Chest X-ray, AP view. Patient: 40 years old, sex M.
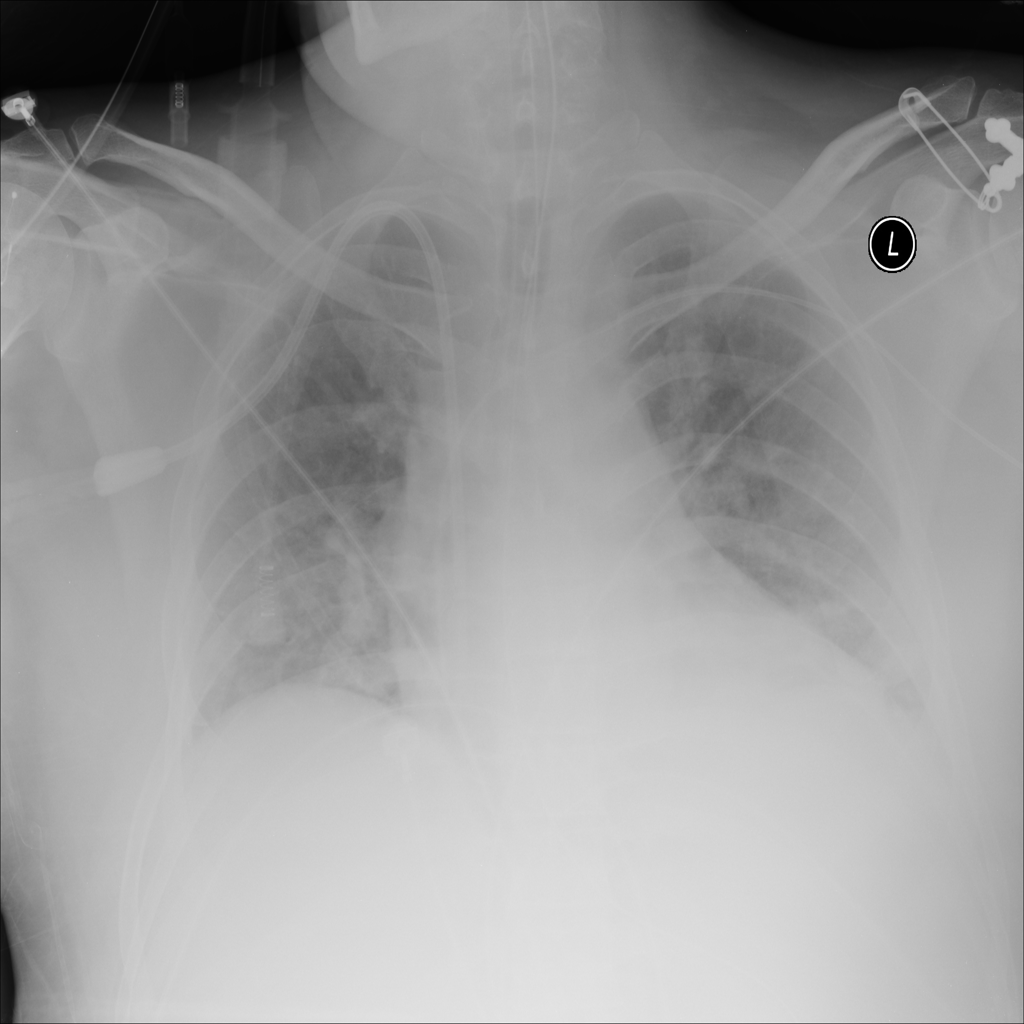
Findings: No Finding